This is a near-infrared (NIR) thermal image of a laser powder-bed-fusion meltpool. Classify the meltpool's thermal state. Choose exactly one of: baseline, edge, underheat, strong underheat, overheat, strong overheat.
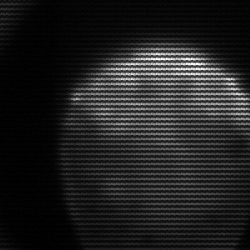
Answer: edge